【题型】选择题　【知识点】函数　【难度】easy
已知函数 \(f(x) = |\lg x|\). 若 \(0 < a < b\) 且 \(f(a) = f(b)\)，则 \(a + b\) 的取值范围是（ ）

\begin{enumerate}
\item[A.] \((1,+\infty)\)
\item[B.] \([1,+\infty)\)
\item[C.] \((2,+\infty)\)
\item[D.] \([2,+\infty)\)
\end{enumerate}
【解答】
\textbf{【答案】} C

\vspace{0.5em}

\textbf{【分析】} 结合图像得到 \(ab = 1\)，再结合 \(g(a) = a + \dfrac{1}{a}\) 的单调性即可求解；

\vspace{0.5em}

\textbf{【详解】} 如图所示，

\(0 < a < 1 < b\)，则 \(-\lg a = \lg b\)，从而 \(\lg(ab) = 0\)，\(ab = 1\)，即 \(a = \dfrac{1}{b}\).

设 \(g(a) = a + b = a + \dfrac{1}{a}\)，

注意到 \(0 < a < 1\)，易知 \(g(a)\) 在 \((0,1)\) 上单调递减，

于是 \(g(a) > g(1) = 2\).

故选：C.
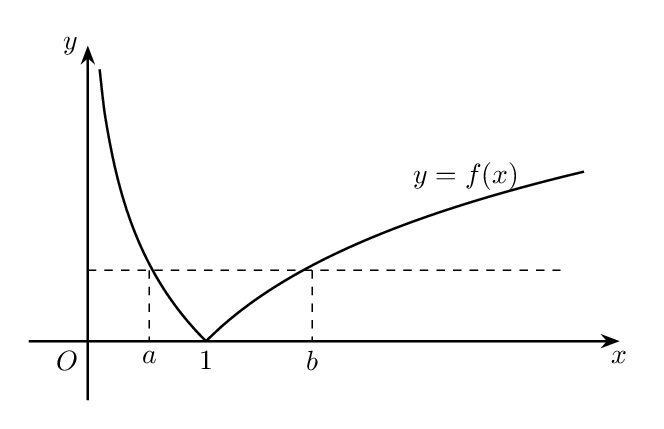